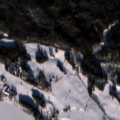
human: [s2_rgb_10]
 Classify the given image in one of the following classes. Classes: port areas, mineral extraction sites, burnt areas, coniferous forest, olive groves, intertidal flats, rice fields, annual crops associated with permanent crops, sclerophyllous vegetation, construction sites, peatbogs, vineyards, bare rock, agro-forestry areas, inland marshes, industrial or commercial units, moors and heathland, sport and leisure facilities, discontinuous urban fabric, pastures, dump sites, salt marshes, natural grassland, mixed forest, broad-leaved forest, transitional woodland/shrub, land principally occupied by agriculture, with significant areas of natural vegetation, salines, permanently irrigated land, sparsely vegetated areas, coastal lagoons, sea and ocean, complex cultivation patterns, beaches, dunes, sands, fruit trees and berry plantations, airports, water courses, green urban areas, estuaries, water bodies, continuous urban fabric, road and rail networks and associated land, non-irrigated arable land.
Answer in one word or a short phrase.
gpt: non-irrigated arable land, land principally occupied by agriculture, with significant areas of natural vegetation, coniferous forest, mixed forest, water bodies